Field crop: tomato
Growth stage: 1
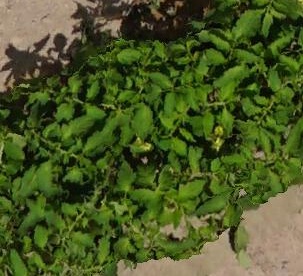
Species: tomato